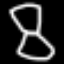
Label: hourglass